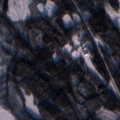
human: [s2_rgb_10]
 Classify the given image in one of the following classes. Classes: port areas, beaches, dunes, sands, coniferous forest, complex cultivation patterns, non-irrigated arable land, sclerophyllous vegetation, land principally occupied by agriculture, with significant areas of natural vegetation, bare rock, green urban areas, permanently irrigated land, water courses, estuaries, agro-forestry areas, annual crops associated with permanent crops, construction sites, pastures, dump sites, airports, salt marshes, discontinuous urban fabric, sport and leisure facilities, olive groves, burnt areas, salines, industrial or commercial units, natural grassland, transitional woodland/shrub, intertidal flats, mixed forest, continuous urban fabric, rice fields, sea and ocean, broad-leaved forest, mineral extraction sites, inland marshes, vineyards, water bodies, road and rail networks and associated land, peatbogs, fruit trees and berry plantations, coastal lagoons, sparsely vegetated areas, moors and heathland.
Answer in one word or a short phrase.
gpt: coniferous forest, mixed forest, transitional woodland/shrub